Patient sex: M
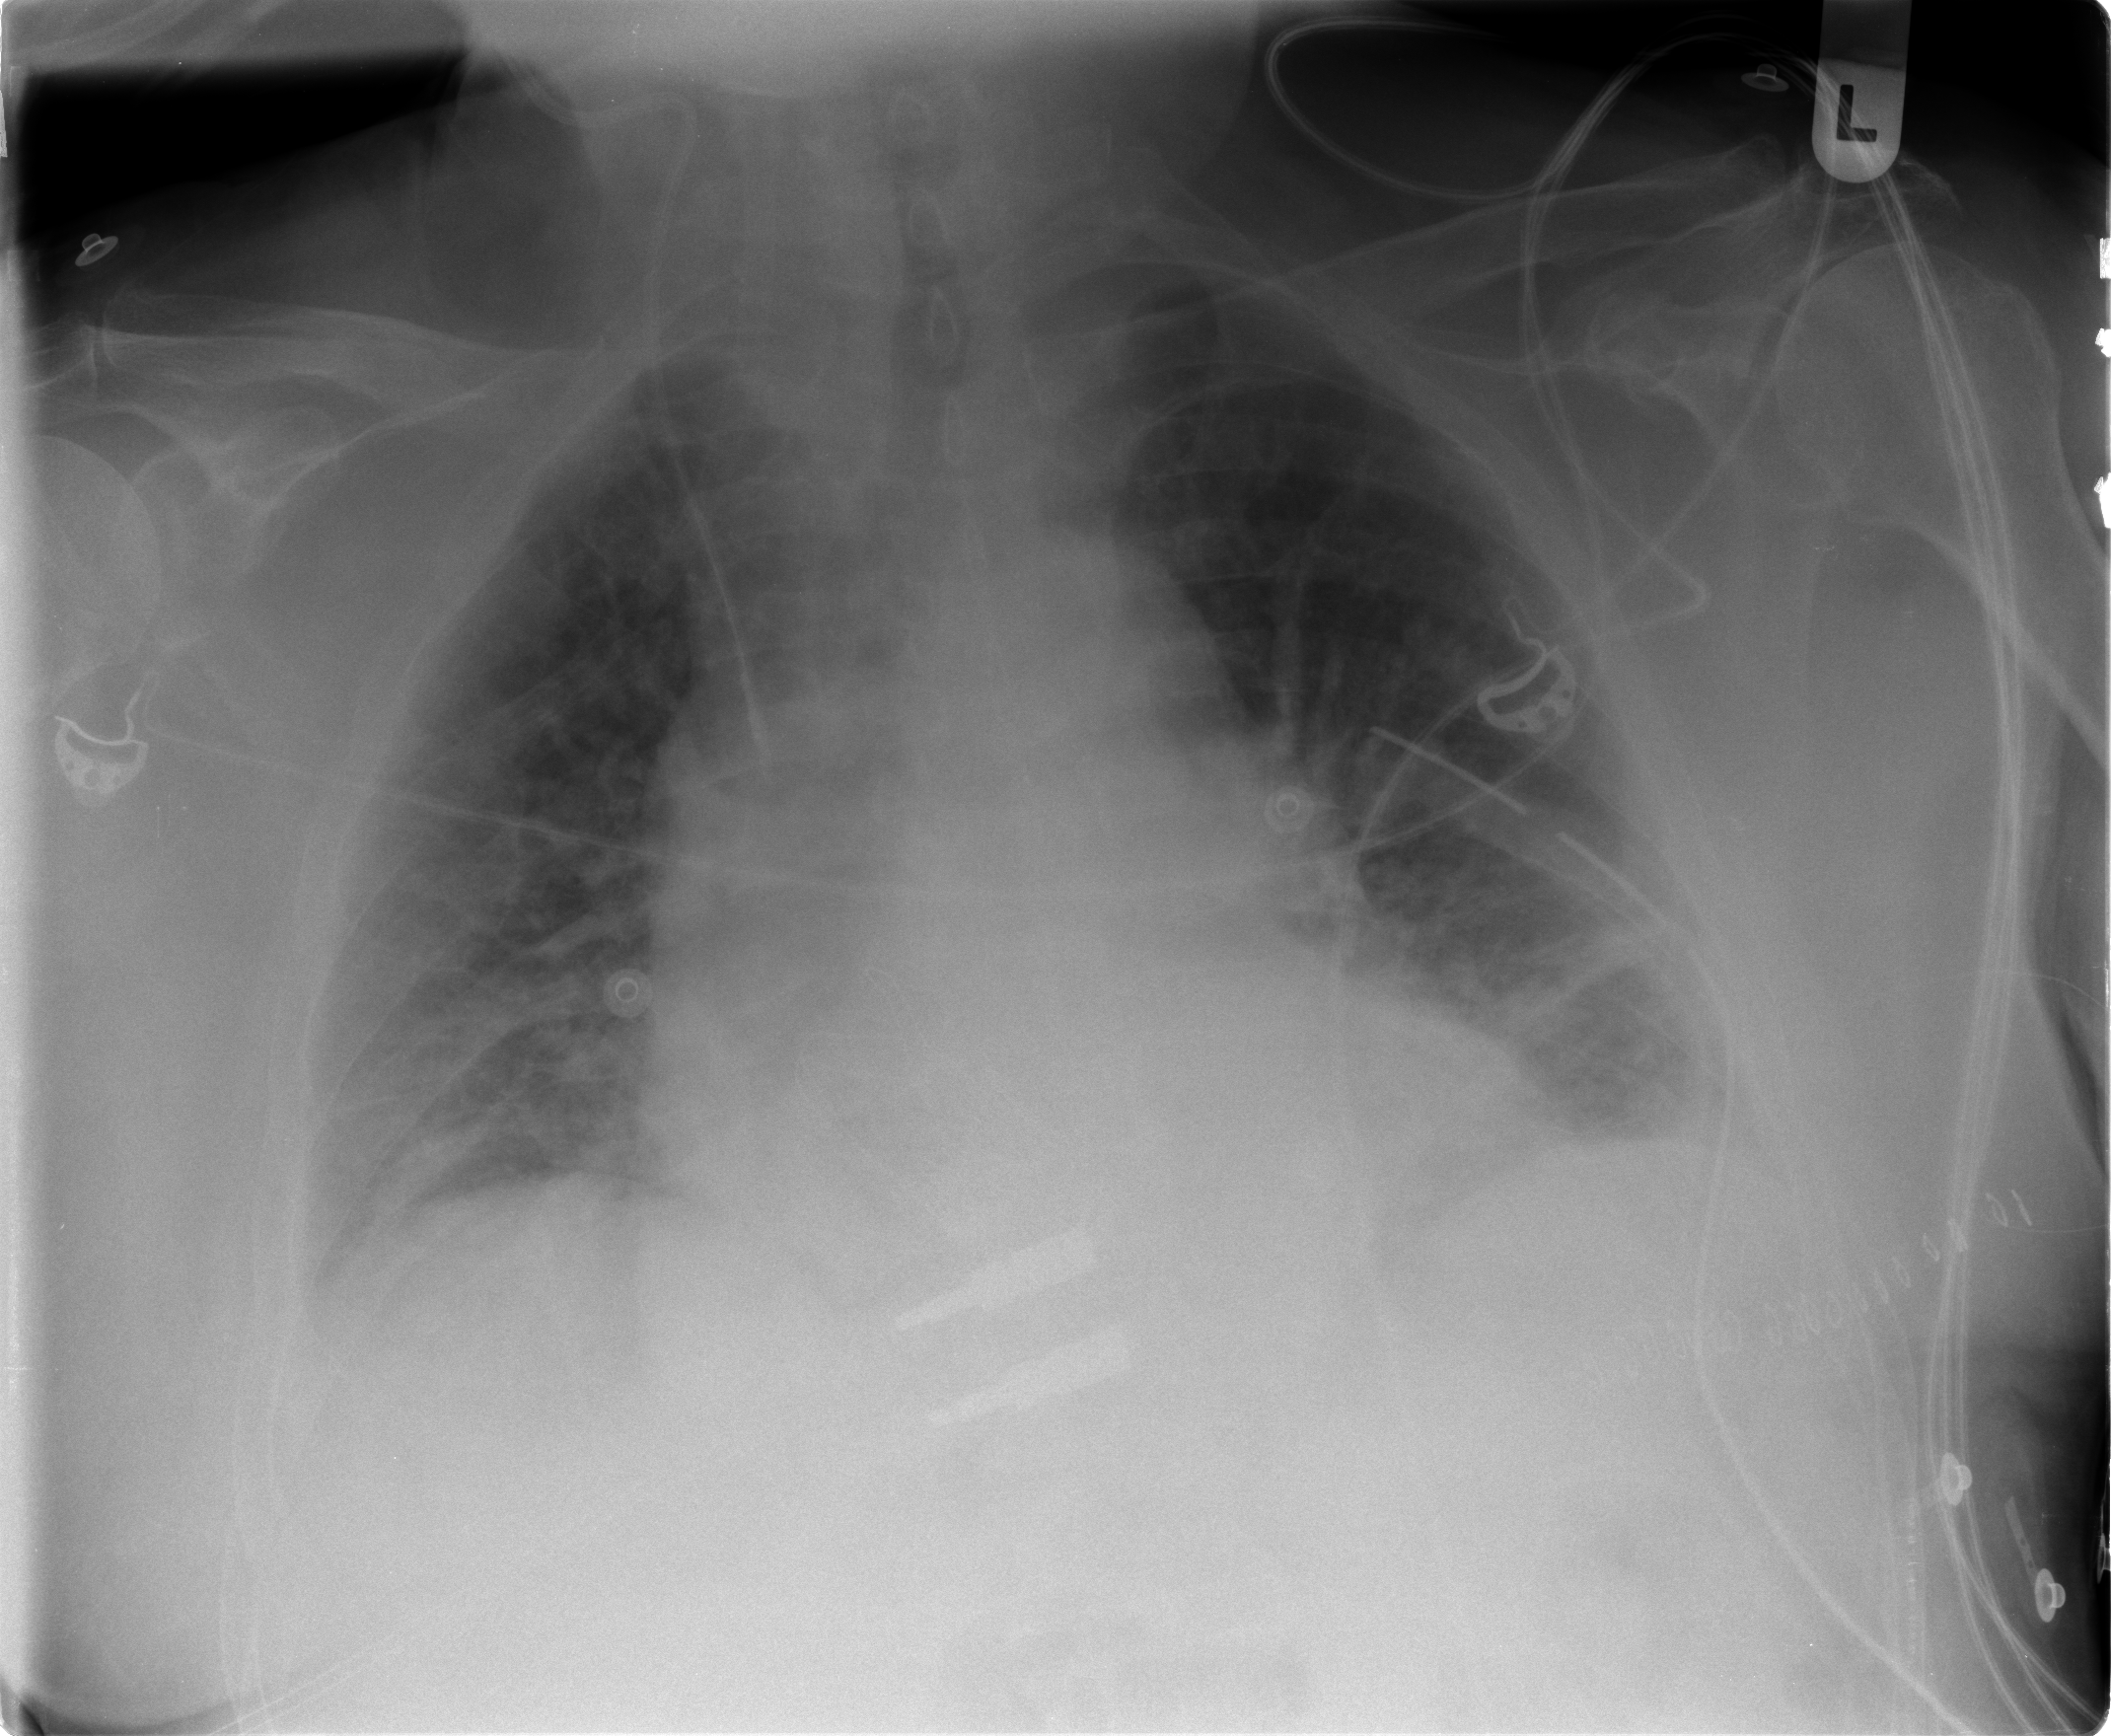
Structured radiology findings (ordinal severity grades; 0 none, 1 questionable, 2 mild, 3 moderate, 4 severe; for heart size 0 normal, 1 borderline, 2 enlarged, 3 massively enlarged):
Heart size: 2
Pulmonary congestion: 2
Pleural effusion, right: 1
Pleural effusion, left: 1
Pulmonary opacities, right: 1
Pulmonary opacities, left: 1
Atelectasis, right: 2
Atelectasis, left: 2